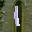
Label: 1